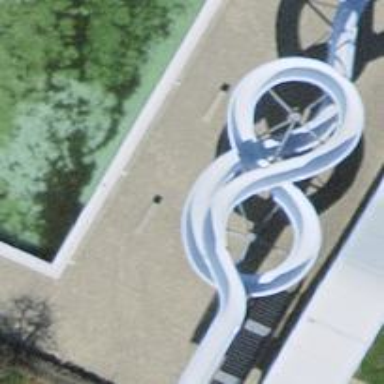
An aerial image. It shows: Water slide attraction.